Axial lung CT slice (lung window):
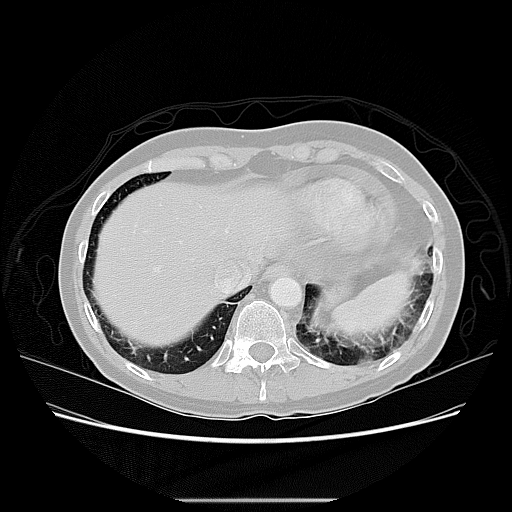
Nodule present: no